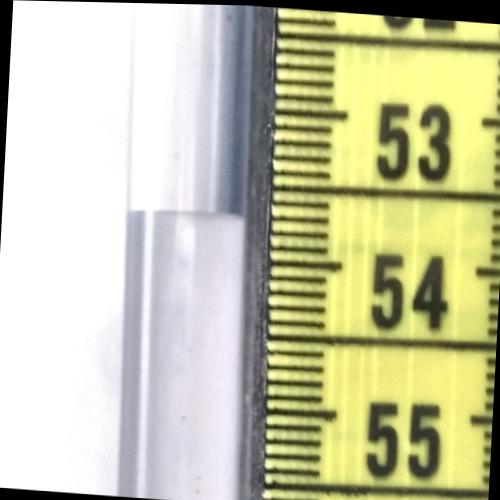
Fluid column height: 53.7 cm